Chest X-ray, PA view. Patient: 65 years old, sex M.
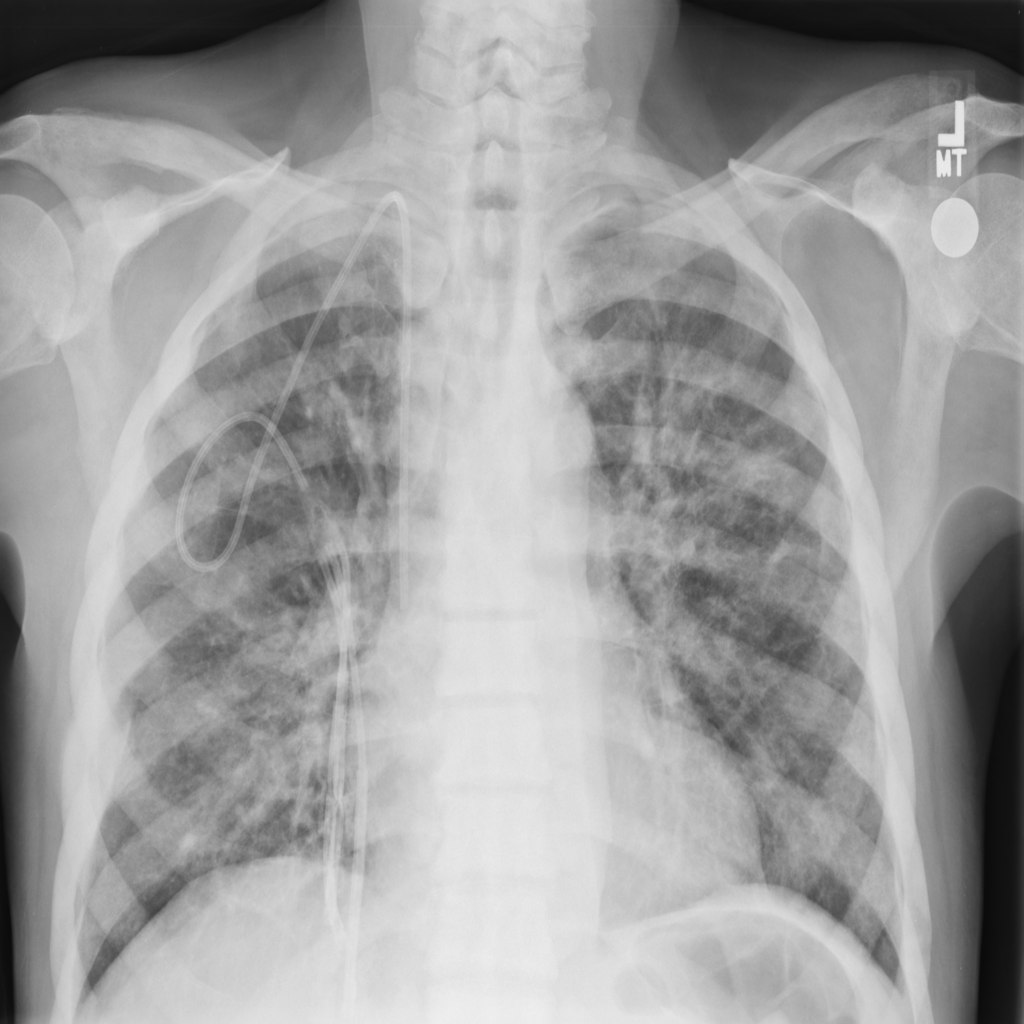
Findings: Fibrosis, Infiltration